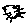
Label: cat